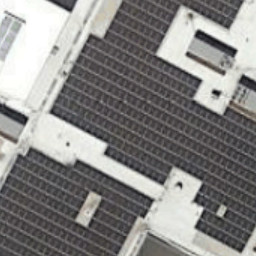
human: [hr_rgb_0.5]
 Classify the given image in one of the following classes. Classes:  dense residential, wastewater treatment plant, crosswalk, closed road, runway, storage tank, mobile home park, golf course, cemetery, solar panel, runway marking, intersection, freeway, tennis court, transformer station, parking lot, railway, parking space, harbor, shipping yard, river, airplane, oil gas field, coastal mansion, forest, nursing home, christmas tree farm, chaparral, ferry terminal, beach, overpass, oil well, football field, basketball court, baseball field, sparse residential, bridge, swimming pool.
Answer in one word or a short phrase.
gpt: solar panel